Field crop: tomato
Growth stage: 1
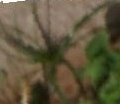
Species: cyperus